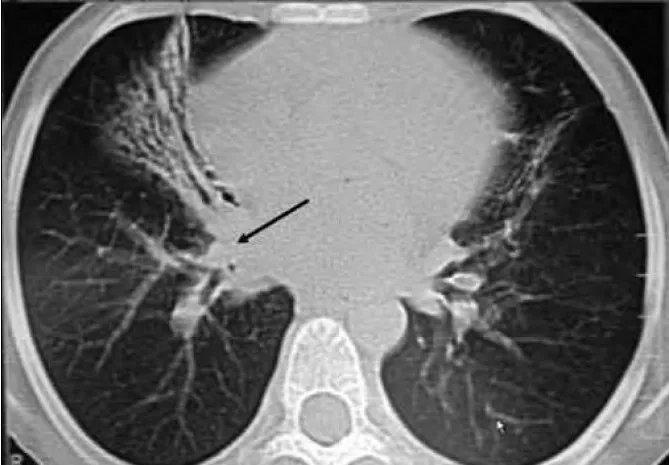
Right middle lobe syndrome.
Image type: radiology (ct)